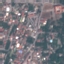
Land use / land cover: Residential